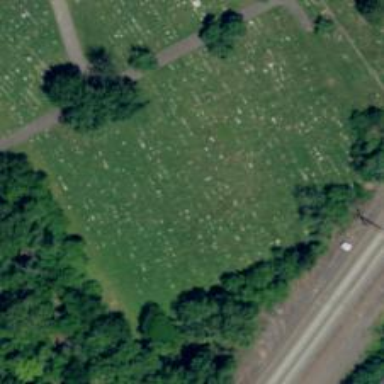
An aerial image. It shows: Sector within cemetery.